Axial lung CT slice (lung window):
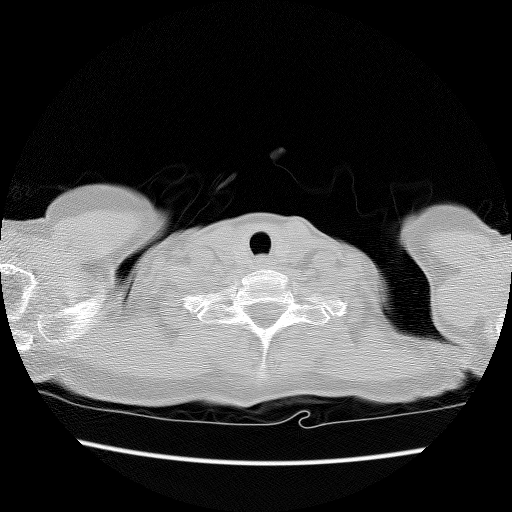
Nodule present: no